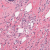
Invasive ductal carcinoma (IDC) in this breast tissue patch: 1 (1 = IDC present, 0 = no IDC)